Field crop: tomato
Growth stage: 1
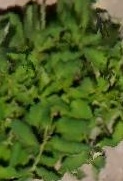
Species: tomato